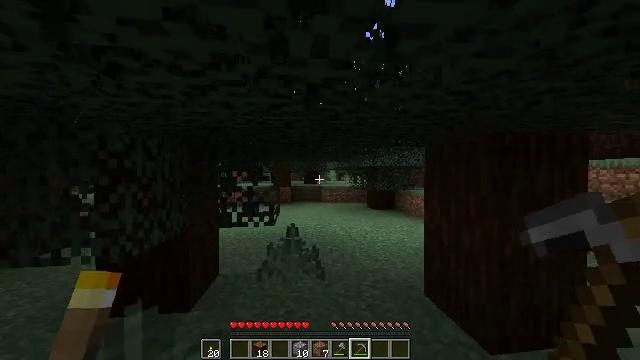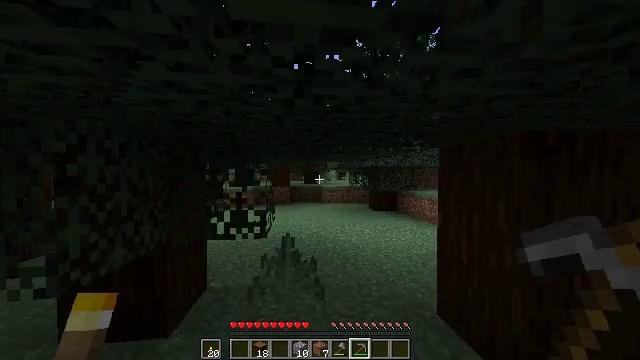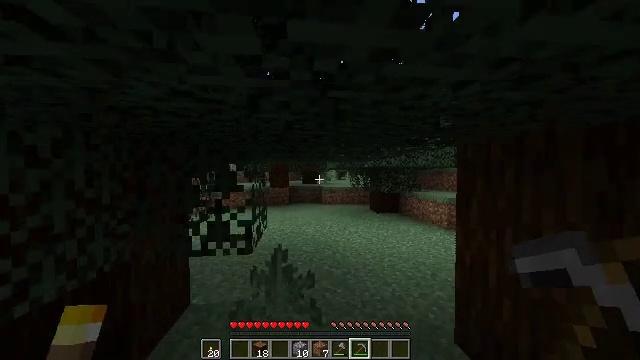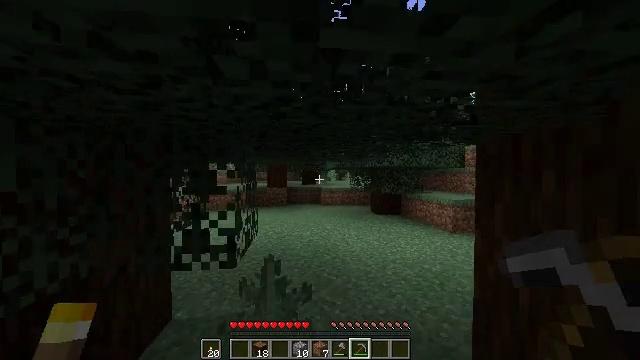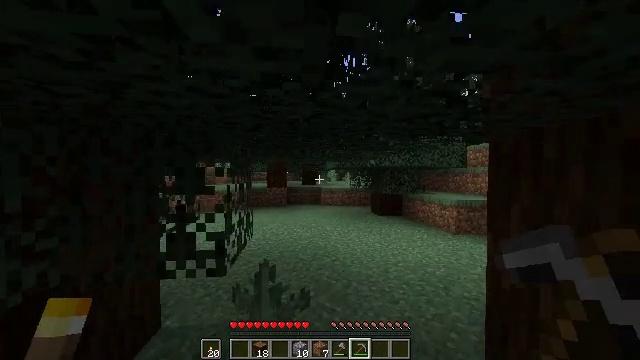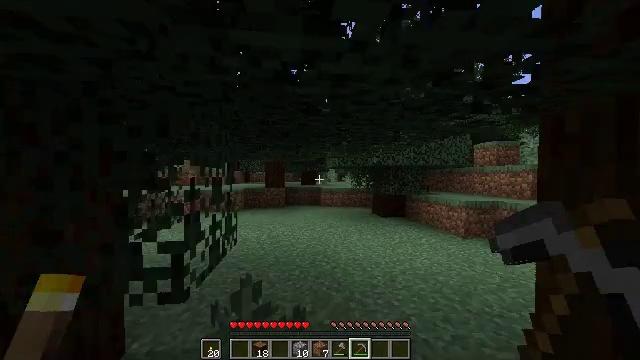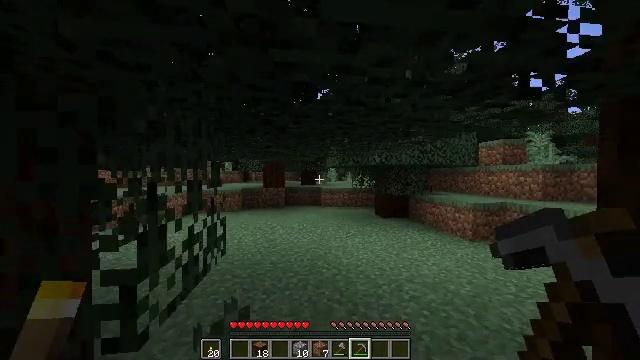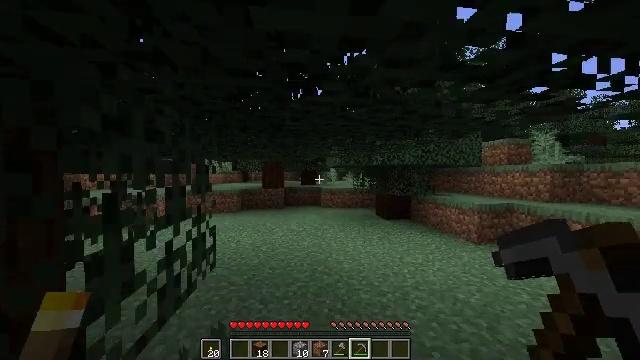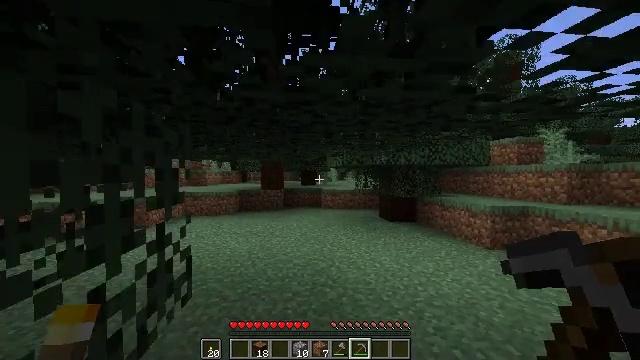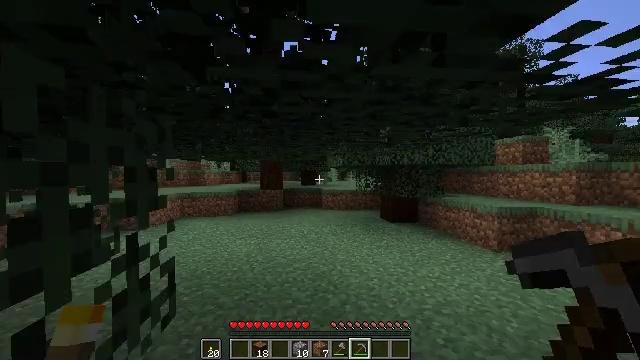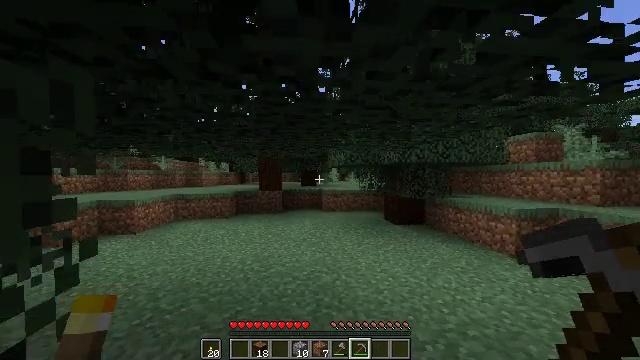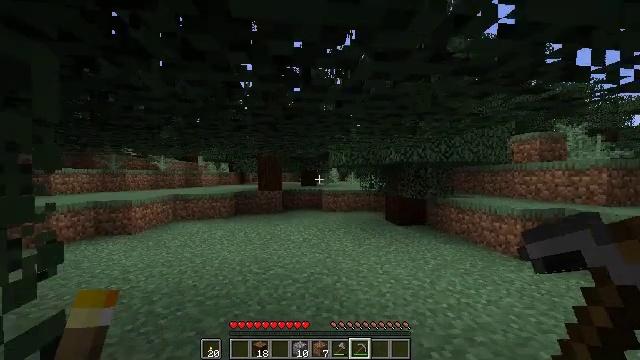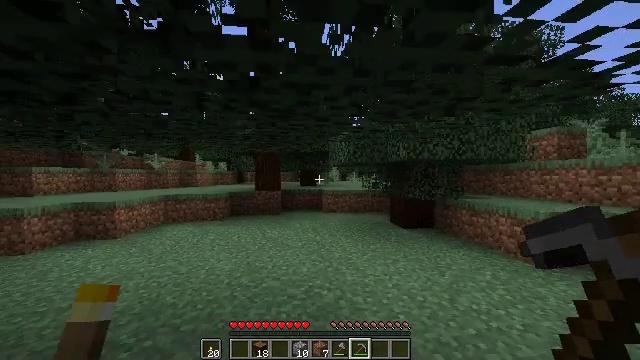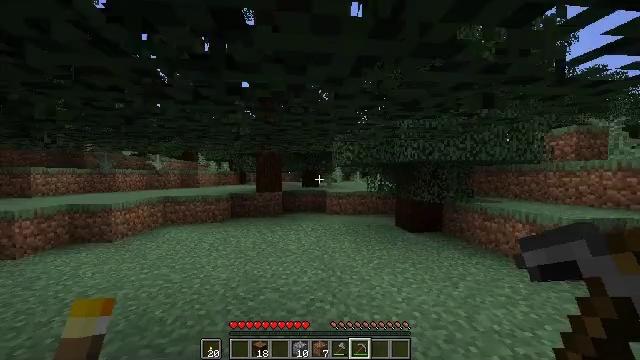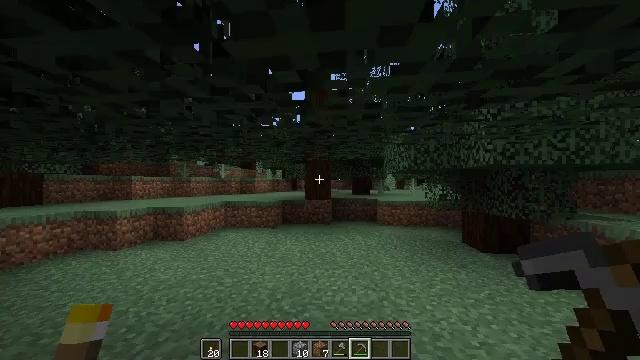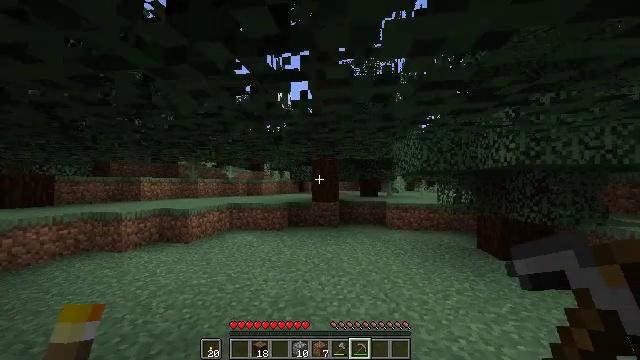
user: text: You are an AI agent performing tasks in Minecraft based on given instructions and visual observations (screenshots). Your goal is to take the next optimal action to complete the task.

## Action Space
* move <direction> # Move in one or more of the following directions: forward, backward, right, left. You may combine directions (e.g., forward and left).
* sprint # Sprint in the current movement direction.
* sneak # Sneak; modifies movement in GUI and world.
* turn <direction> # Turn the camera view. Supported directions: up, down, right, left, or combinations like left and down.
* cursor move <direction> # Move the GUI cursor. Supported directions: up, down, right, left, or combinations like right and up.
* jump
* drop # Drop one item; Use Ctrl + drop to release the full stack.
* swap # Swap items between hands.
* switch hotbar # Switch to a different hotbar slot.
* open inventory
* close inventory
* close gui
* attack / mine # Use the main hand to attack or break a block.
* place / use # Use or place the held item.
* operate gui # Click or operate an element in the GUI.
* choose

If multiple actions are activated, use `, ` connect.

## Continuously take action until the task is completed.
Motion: motion action
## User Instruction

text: Mine grass block from the ground.
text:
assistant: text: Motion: move forward
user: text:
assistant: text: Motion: move forward
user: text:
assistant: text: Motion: move forward
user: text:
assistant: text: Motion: move forward
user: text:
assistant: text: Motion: move forward
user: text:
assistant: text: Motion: move forward
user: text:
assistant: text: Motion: move forward
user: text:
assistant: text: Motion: move forward
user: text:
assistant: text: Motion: move forward
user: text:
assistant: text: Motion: move forward
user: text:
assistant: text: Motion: move forward
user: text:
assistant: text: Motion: move forward
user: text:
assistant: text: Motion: move forward
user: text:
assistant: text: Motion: move forward, turn left and up
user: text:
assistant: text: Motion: move forward, turn left
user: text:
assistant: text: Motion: move forward, turn left and up
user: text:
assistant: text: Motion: move forward, turn left
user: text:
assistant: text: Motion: move forward, turn left and up
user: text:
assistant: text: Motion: move forward, turn left
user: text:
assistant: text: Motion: move forward, turn left
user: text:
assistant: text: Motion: move forward, turn left
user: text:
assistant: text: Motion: move forward
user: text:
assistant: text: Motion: move forward
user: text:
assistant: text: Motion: move forward
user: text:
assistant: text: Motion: move forward
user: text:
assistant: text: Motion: move forward
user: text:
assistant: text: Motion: move forward
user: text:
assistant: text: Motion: move forward
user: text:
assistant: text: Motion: move forward
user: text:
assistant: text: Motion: move forward